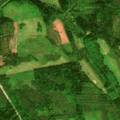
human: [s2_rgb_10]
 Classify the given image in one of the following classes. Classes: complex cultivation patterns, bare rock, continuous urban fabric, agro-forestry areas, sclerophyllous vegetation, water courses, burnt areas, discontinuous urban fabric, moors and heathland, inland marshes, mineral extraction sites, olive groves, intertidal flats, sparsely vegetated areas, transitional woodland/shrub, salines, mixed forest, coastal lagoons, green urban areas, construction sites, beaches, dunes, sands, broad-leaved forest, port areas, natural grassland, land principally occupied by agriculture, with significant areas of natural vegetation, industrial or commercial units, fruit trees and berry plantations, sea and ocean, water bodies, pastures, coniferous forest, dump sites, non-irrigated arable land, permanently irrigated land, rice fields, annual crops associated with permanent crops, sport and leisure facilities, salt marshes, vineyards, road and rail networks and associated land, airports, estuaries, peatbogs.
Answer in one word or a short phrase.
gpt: coniferous forest, mixed forest, transitional woodland/shrub